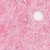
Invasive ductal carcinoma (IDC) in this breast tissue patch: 0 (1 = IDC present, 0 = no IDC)